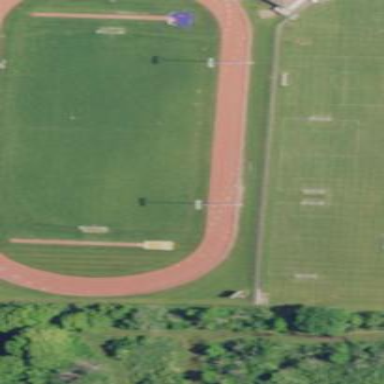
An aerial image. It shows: Track in leisure land.